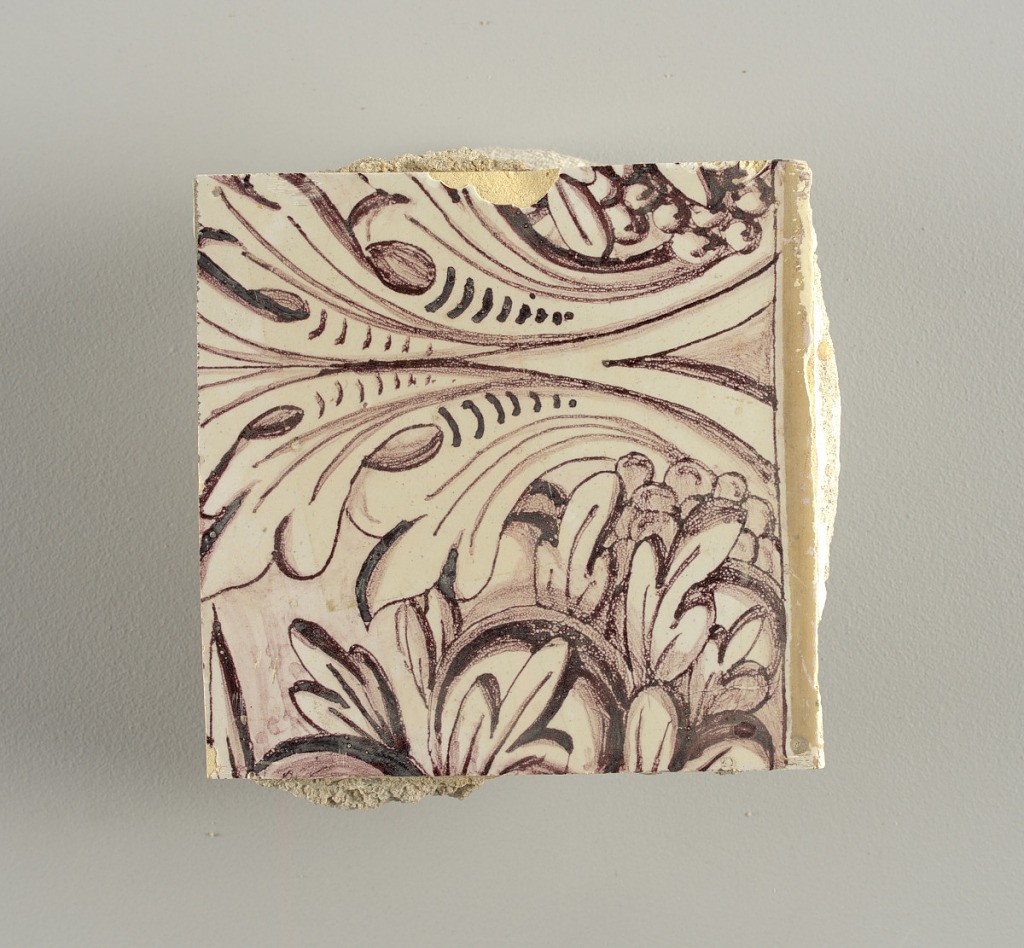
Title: Wall facing
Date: ca. 1725
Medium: tin-glazed earthenware, underglaze
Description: Running design for a frieze or a dado, composed of scrolls of foliage and strapwork, and four repeating motifs--a seated woman in a small upright oval medallion, a putto seated on a rocailled base, and strapwork in axial pattern.  The various panels, A to F, show various repeats of the same design, all being five tiles high and a varying number of tiles wide.